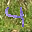
Label: 4